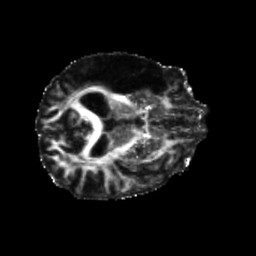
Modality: FA
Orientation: axial
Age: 56
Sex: male
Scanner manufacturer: siemens
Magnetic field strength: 3 T
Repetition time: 5.25 s
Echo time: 0.08 s